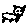
Label: cat